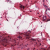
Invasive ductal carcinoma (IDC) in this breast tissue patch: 0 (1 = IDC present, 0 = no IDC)